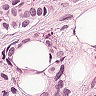
Metastatic tissue present: yes